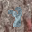
Label: 8